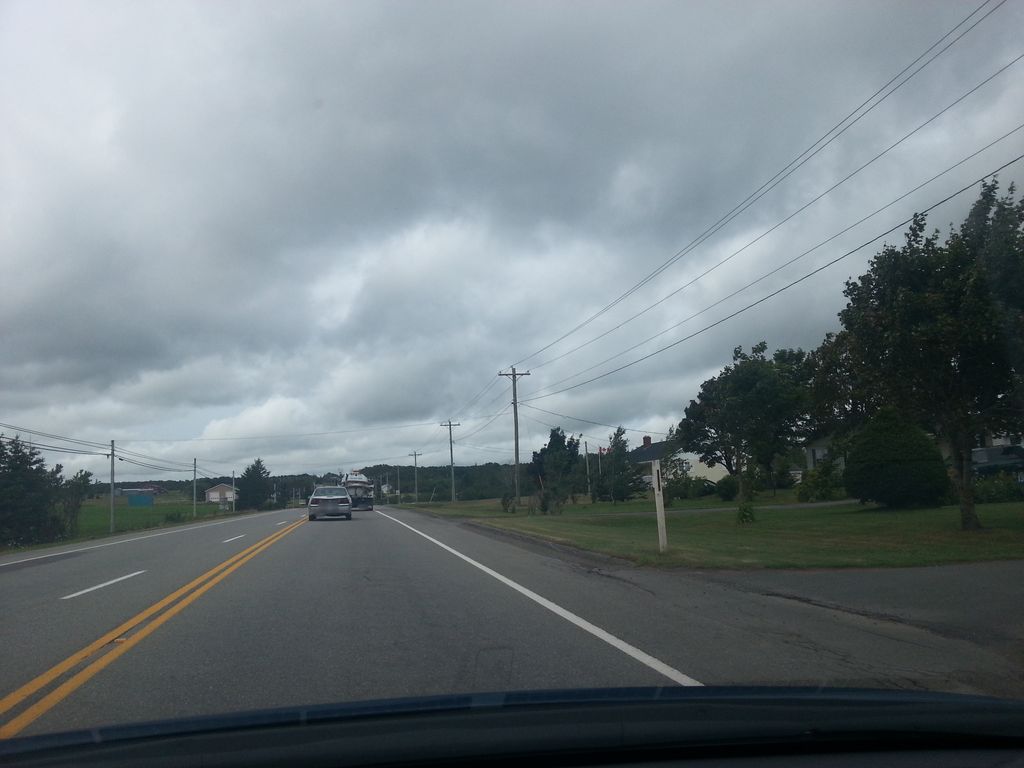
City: charlottetown